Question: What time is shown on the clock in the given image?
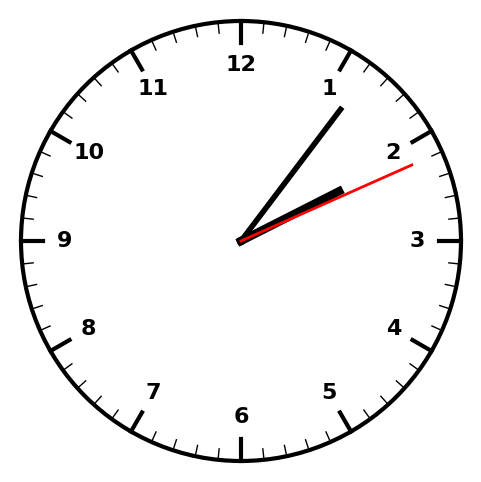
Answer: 02:06:11